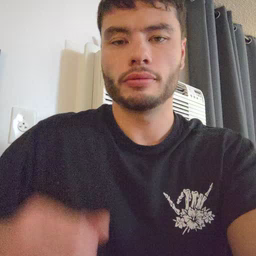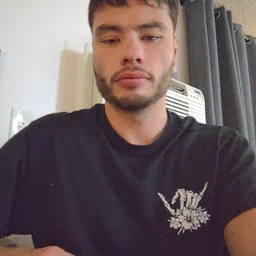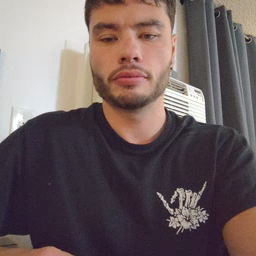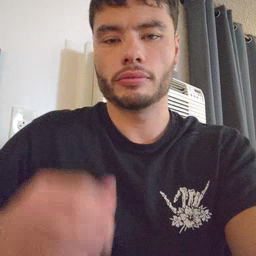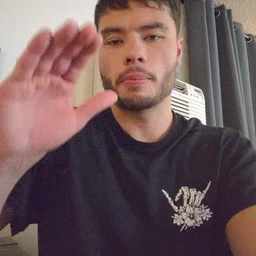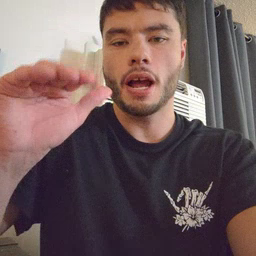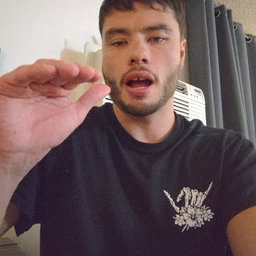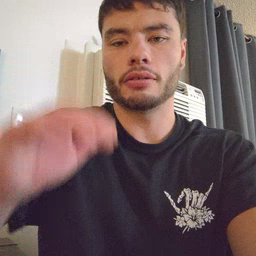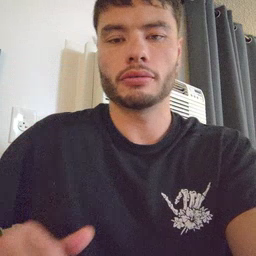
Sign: bye